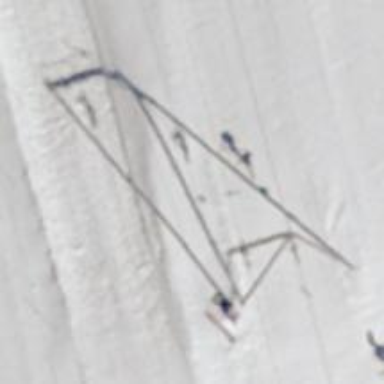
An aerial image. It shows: Pylon for aerialway.